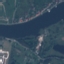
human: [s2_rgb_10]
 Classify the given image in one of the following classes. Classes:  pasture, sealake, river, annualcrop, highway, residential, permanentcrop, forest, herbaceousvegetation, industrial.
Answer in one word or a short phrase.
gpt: River